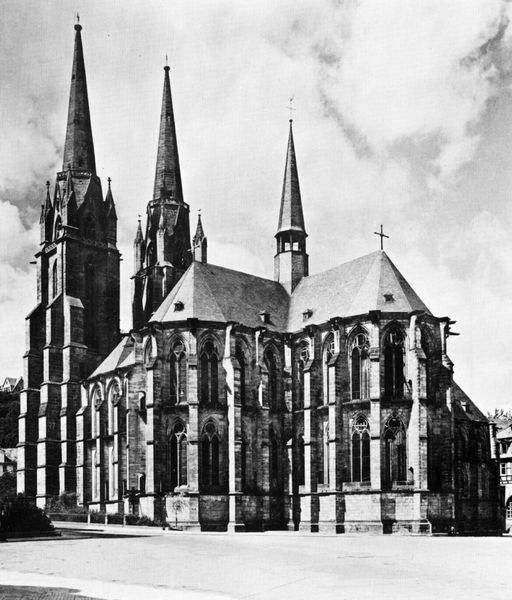
Titel: Elisabethkirche in Marburg
Standort: Marburg, Elisabethkirche (EU - D - H)
Schlagwörter: himmel, schatten, weiß, wolken, fenster, grau, licht, pfeiler, schwarz, tür, dach, architektur, kirche, gotik, schiff, fassade, platz, tor, foto, fotografie, kirchtürme, photographie, glockenturm, kreuz, türme, dom, schwarzweiss, kathedrale, photo, aussenansicht, kirchenschiff, gotisch, spitzbögen, doppelturm, sakral, osten, basilika, kriche, romanisch, vierung, fialen, strebepfeiler, ostseite, fiale, strbepfeiler, elisabethkirche, marburg